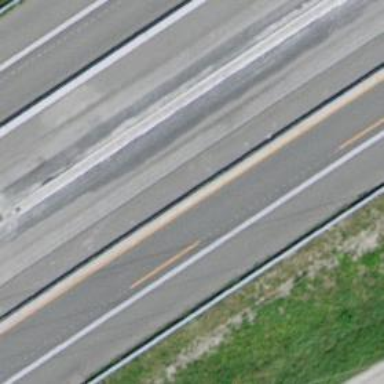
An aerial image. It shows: Bridge over motorway.